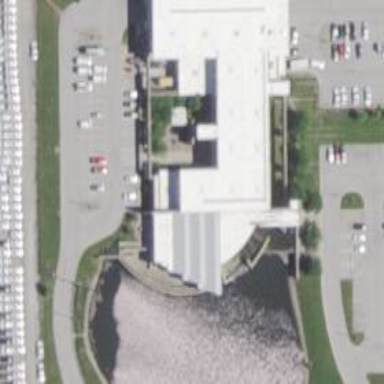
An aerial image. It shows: Police building.